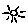
Label: sun